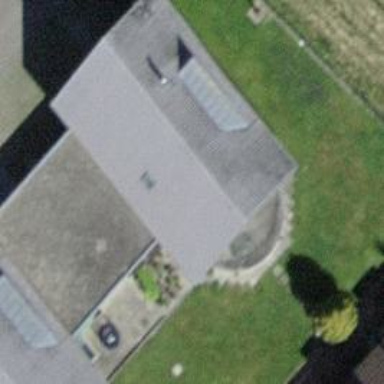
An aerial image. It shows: Flat-roofed garage.